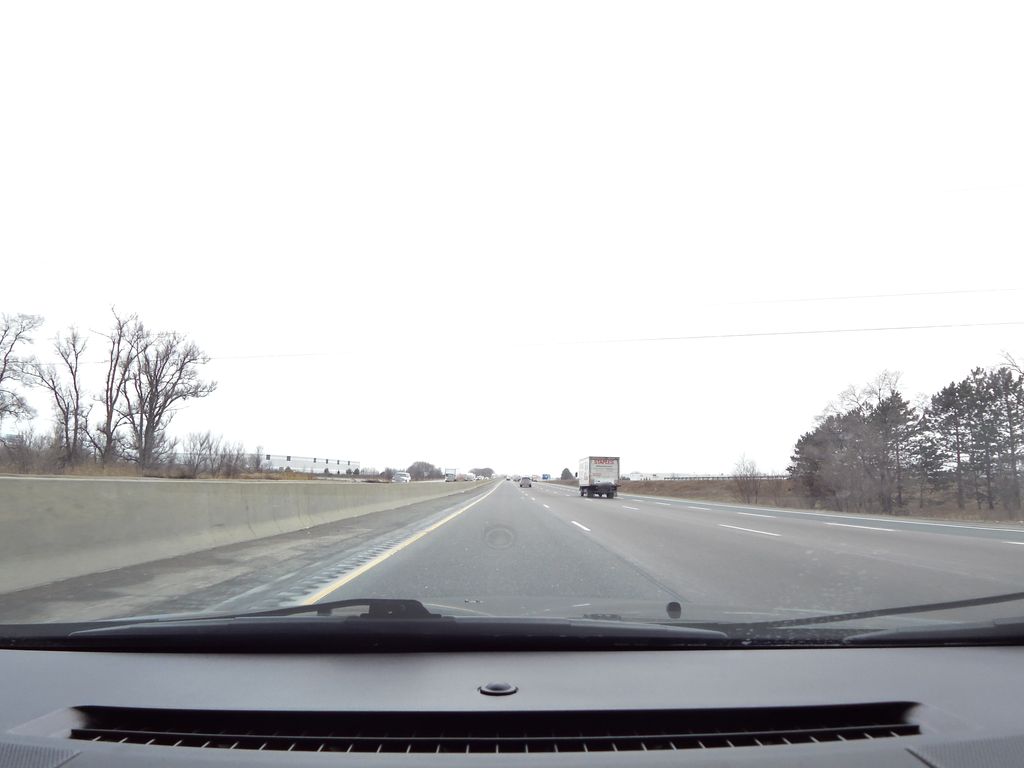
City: kitchener-waterloo